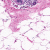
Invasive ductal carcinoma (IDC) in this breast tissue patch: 0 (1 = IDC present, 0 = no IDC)